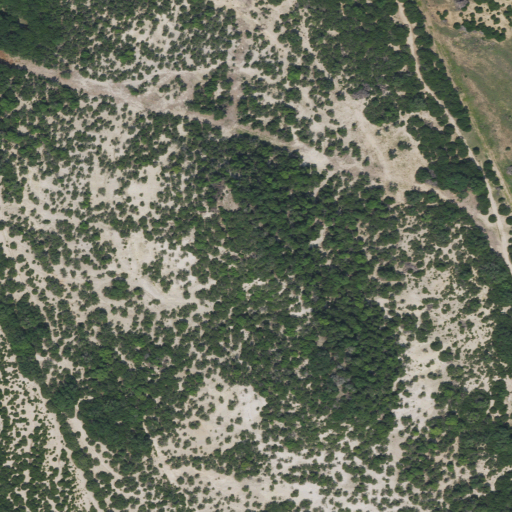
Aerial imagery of mountain in Texas named Norway Hill containing grassland, evergreen forest, and deciduous forest